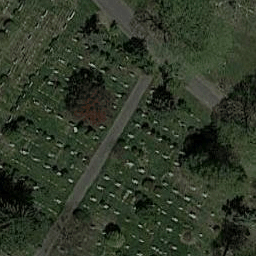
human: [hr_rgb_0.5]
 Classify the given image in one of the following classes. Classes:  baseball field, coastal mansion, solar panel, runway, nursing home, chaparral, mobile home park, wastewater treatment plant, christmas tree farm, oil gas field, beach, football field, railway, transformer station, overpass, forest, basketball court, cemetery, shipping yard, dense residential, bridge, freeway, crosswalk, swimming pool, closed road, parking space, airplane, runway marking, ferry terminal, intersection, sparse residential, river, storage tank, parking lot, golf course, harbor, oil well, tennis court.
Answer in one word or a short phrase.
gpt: cemetery